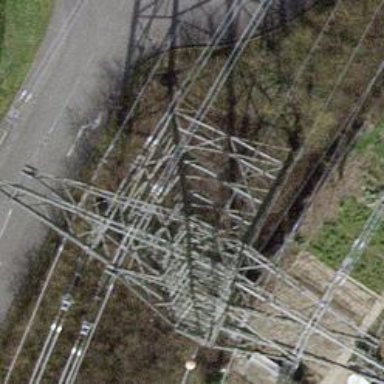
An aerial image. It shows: Three power lines with cables.